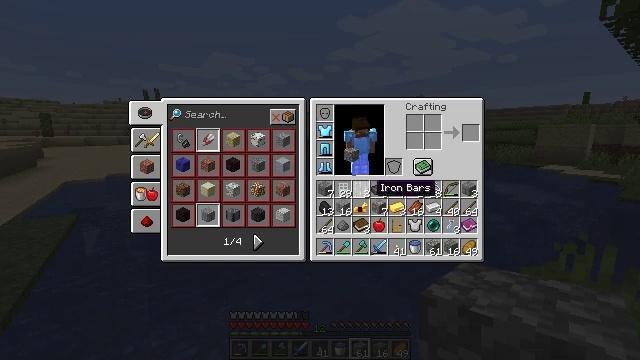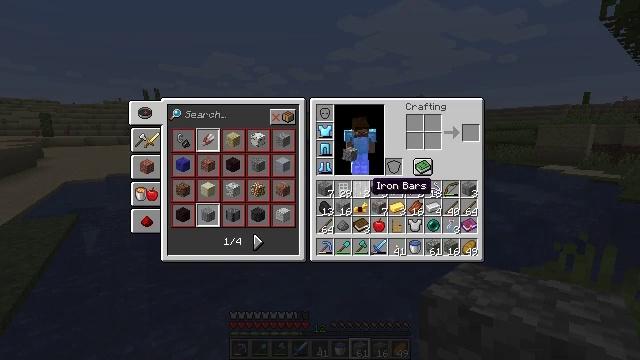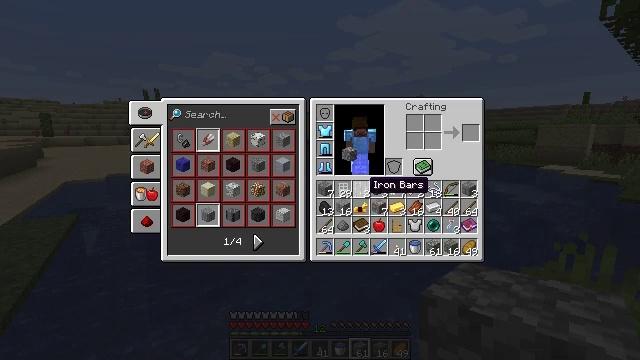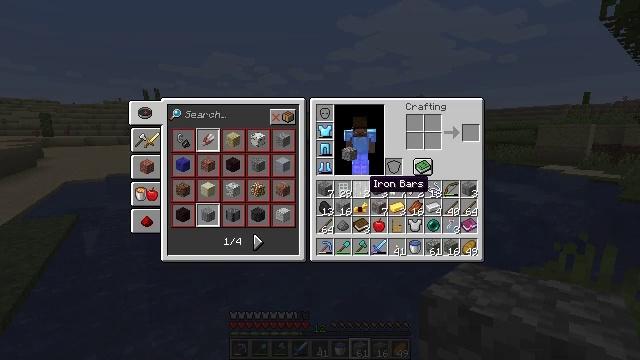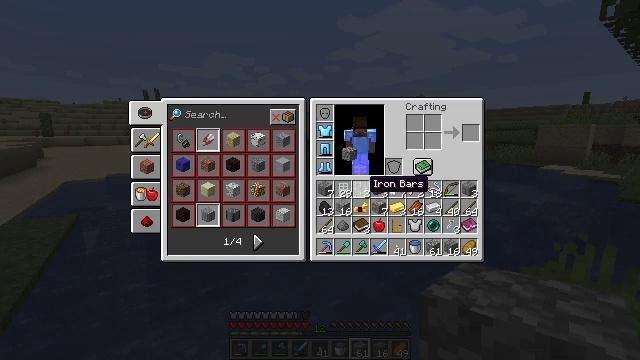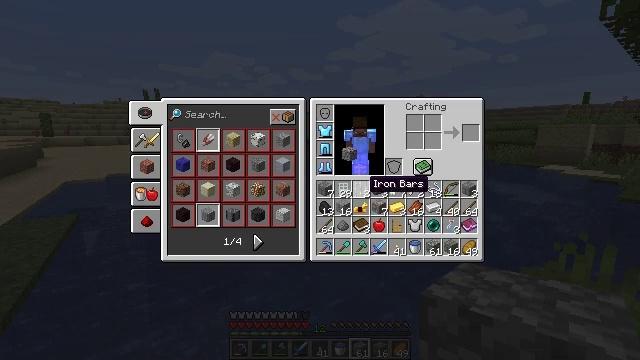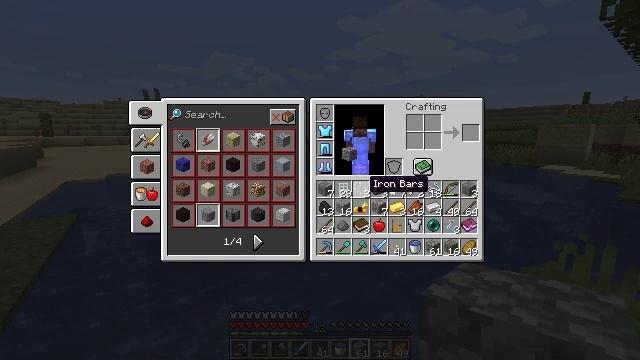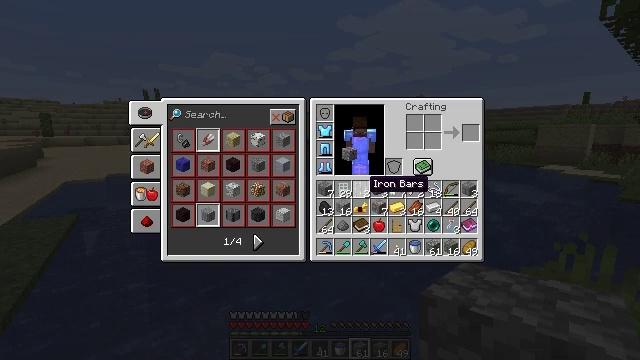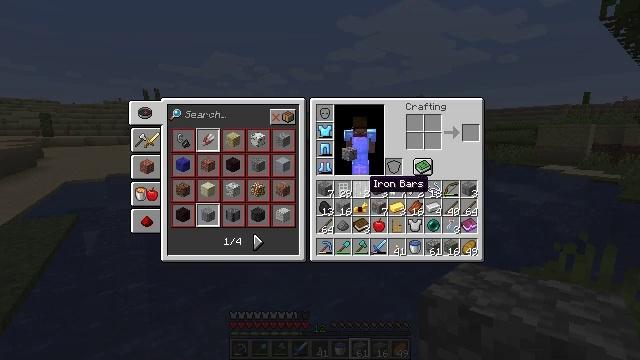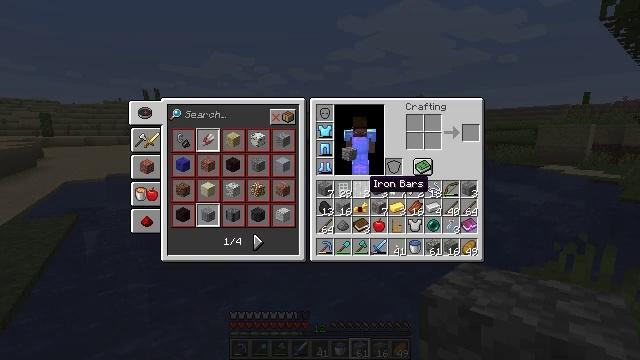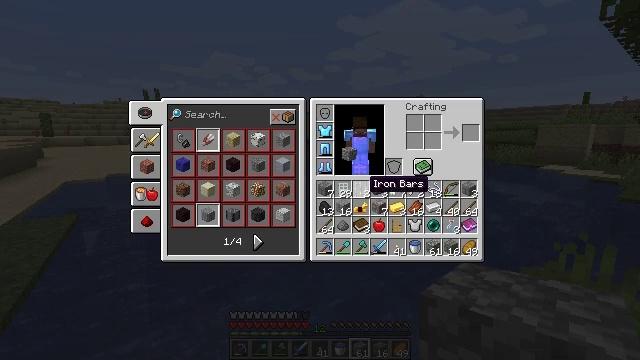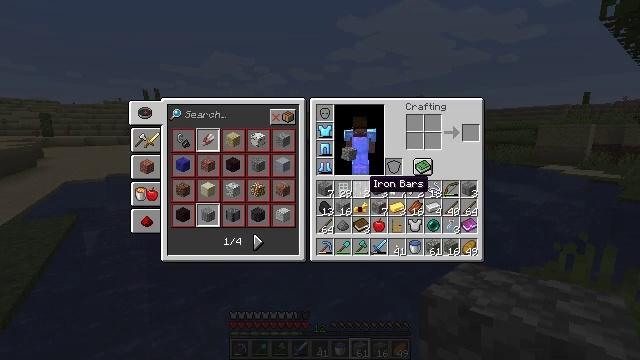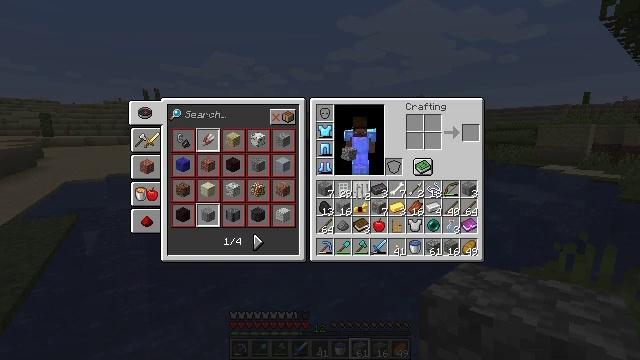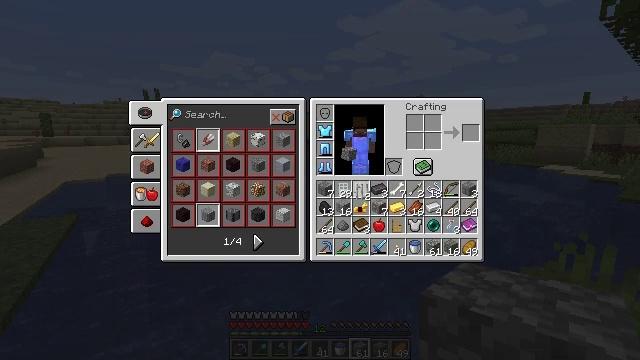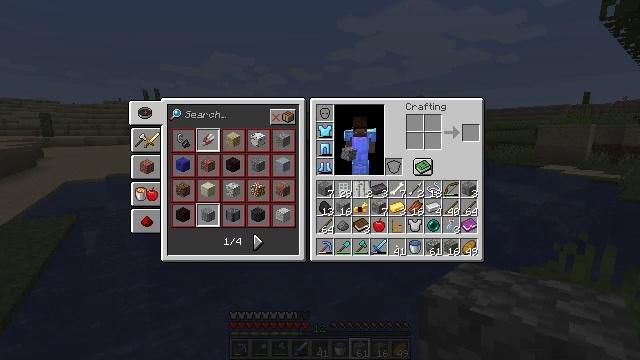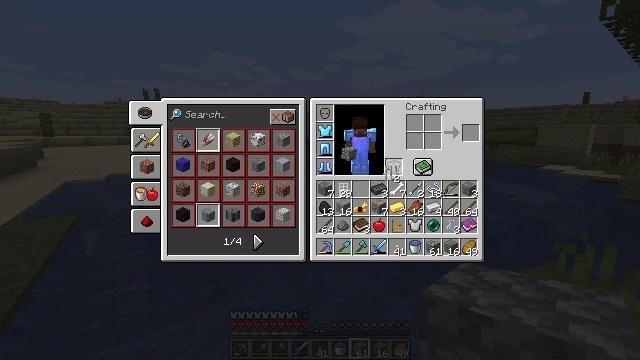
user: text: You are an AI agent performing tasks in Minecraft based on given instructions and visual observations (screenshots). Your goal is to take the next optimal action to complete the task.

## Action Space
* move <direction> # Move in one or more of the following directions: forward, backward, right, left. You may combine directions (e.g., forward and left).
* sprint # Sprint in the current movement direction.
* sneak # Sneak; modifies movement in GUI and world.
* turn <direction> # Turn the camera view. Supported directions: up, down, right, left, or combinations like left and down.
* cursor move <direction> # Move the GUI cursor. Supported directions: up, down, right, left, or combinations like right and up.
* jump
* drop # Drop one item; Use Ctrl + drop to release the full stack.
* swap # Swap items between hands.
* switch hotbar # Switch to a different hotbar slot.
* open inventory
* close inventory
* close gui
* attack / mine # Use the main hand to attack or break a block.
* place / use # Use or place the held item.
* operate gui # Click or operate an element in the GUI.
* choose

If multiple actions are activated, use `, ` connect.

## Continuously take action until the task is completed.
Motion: motion action
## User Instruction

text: Remove iron bars from the inventory.
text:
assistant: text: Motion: no_op
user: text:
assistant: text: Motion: no_op
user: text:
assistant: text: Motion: no_op
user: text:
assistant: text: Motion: no_op
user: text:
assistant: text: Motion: no_op
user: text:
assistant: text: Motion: no_op
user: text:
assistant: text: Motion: no_op
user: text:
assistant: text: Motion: no_op
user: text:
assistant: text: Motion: no_op
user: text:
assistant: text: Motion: no_op
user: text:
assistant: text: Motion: no_op
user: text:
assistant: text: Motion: operate gui
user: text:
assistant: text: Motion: operate gui
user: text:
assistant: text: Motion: operate gui
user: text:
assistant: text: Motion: cursor move right and up
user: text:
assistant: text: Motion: cursor move right and up
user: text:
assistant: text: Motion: cursor move right and up
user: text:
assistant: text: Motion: cursor move right and up
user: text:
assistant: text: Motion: no_op
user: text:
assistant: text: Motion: operate gui
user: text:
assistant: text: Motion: operate gui
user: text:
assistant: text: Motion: no_op
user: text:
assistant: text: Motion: cursor move left and down
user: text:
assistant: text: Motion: cursor move left and down
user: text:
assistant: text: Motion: cursor move left and down
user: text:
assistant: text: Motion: cursor move left and down
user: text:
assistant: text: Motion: no_op